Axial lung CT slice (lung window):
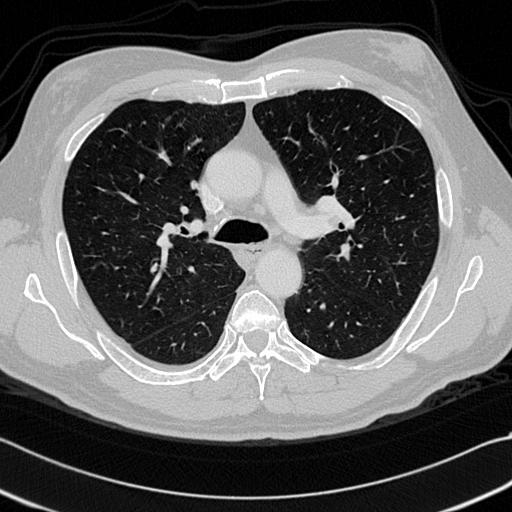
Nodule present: no